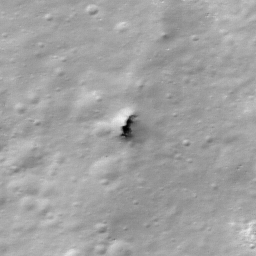
Pit: Stevinus 2
Host crater: Stevinus
Host type: impact_melt
Lunar coordinates: latitude -32.483, longitude 54.572